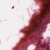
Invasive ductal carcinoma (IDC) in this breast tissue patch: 0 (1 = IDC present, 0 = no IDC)